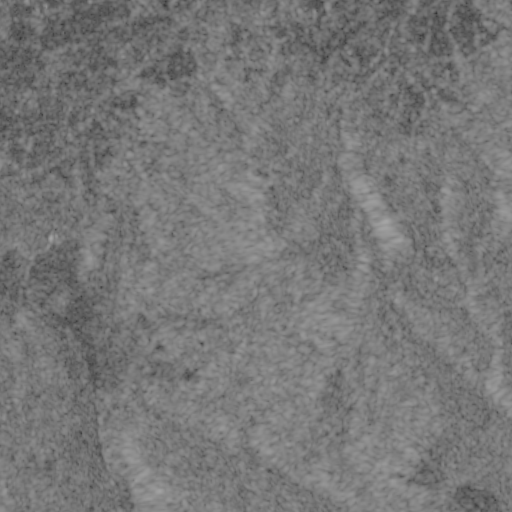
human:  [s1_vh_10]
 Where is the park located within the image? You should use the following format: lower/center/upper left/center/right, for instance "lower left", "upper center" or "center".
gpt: The park is located in the center right of the image.
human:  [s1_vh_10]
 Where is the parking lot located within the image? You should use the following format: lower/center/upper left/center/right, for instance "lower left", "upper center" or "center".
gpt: The parking lot is located in the upper right of the image.
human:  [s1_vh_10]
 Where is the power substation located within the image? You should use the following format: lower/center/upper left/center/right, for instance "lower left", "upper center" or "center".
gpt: The power substation is located in the upper left of the image.
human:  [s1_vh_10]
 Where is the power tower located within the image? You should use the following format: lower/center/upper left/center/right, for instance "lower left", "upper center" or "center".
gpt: There is no power tower in the image.

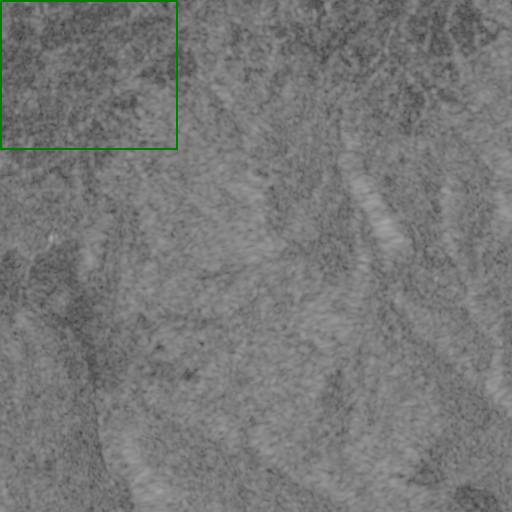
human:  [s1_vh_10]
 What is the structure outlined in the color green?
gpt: The structure outlined in green is a crop field.
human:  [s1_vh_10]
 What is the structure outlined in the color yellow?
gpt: There is no yellow outline.